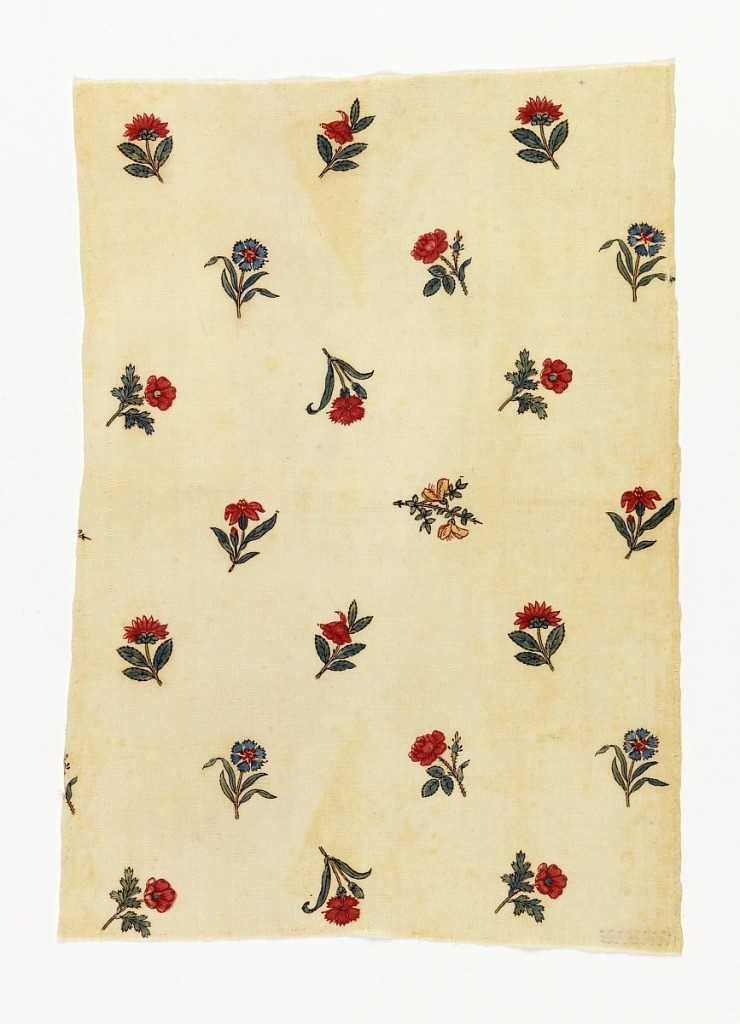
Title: Fragment
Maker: Oberkampf & Cie., Jouy-en-Josas, France, 1759–1815
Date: late 18th century
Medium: cotton Technique: block printed on plain weave
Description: Small piece of off-white cotton has a printed design of small detached flowers, carnations and roses, some reversed, some sideways. Colors red, blue, yellow, green, and brown for outlines. Right selvage present.